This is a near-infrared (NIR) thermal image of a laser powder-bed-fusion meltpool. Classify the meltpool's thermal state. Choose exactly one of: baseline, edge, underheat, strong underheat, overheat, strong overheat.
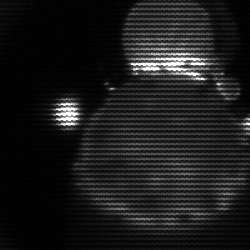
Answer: edge